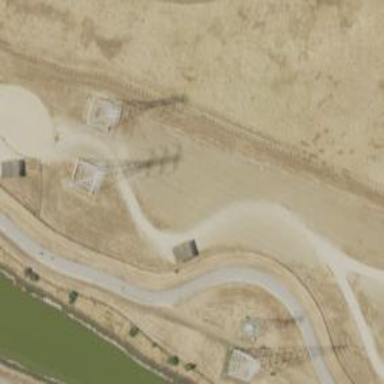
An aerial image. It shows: Fenced dog park for leisure activities on land.